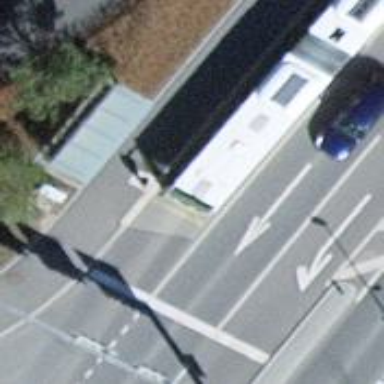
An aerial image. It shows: Bus stop with shelter. It is platform for public transport.